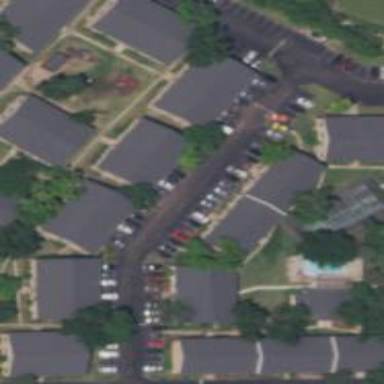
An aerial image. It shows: Living street.